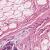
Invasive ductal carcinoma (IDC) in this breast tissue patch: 0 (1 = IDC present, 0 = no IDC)